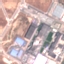
Land use / land cover: Industrial